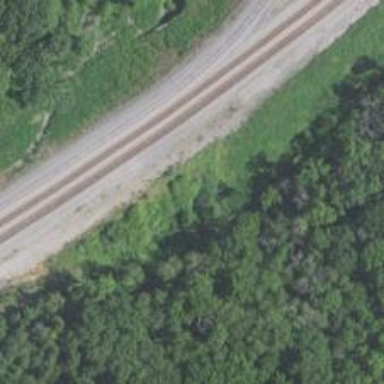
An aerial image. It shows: Culvert tunnel.